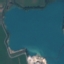
Land use / land cover: SeaLake